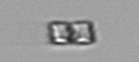
Label: Bacillariophyceae_morphotype1